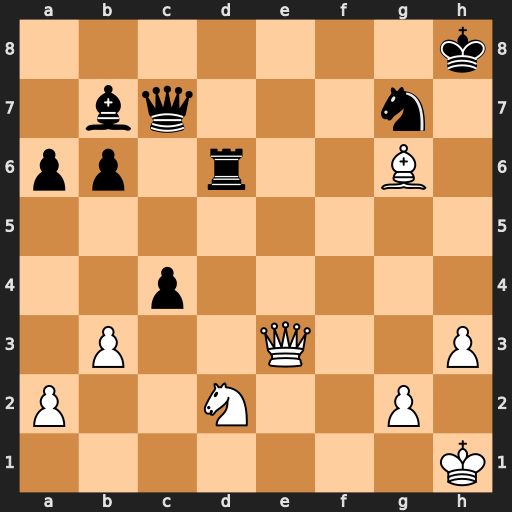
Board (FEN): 7k/1bq3n1/pp1r2B1/8/2p5/1P2Q2P/P2N2P1/7K
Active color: w
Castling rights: -
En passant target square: -
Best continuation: Qh6+ Kg8 Qh7+ Kf8 Qh8+ Ke7 Qxg7+